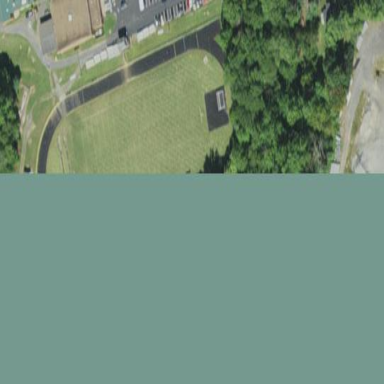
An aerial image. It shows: American football pitch for leisure and sport activities.